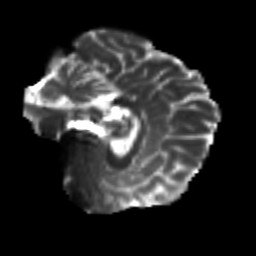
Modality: T2w
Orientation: sagittal
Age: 23
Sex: female
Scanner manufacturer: siemens
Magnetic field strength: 3 T
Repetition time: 3.5 s
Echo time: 0.113 s